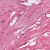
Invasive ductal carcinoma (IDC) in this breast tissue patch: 1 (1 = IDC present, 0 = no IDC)